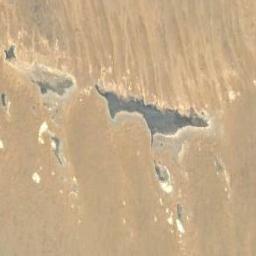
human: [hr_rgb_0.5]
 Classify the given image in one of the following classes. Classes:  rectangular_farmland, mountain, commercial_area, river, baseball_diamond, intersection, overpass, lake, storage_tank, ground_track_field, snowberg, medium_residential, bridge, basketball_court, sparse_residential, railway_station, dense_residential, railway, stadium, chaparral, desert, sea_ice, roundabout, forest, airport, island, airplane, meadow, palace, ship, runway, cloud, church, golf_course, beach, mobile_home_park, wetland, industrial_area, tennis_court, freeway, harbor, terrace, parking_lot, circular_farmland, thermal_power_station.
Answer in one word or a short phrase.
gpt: desert